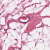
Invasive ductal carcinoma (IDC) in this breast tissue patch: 0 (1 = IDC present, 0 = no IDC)